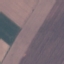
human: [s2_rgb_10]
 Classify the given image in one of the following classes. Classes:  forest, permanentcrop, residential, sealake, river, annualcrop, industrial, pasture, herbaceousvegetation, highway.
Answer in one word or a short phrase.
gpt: AnnualCrop